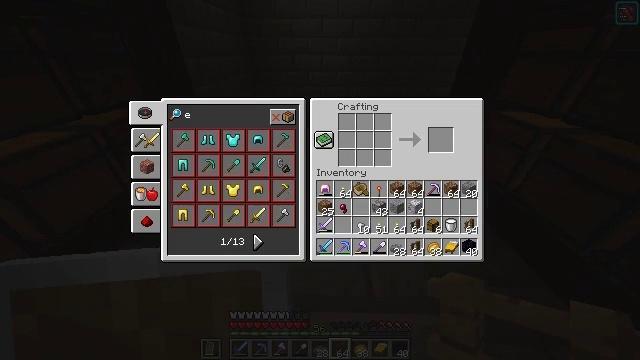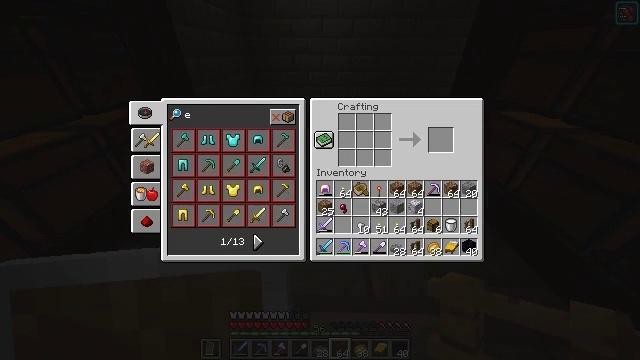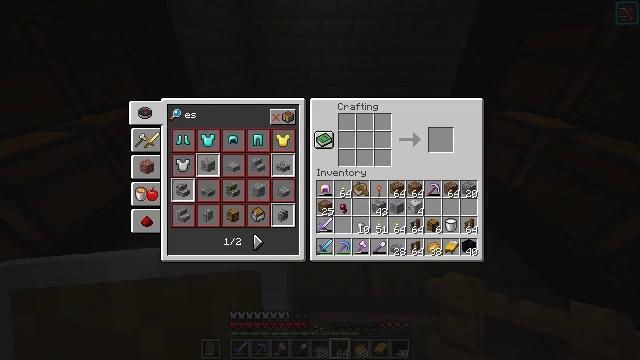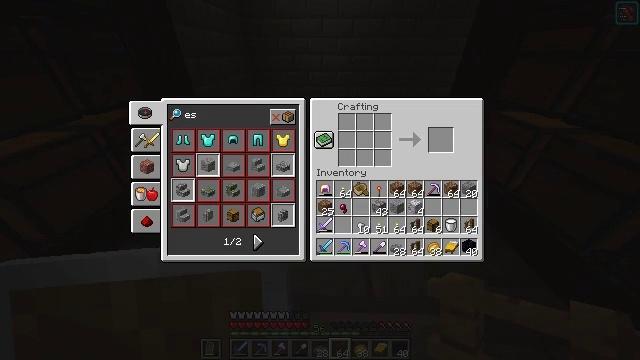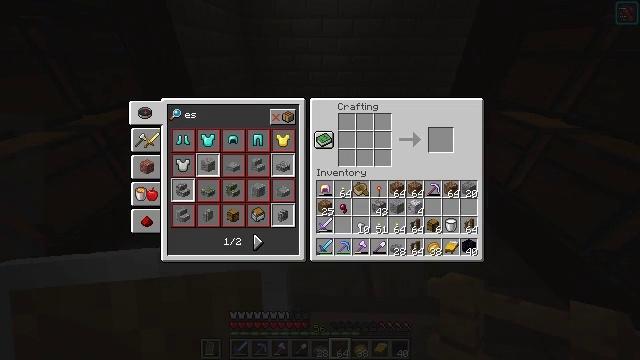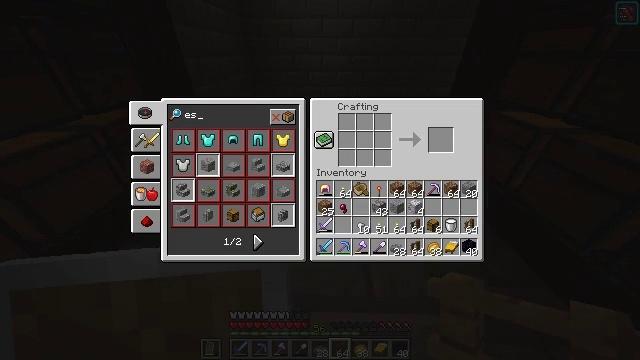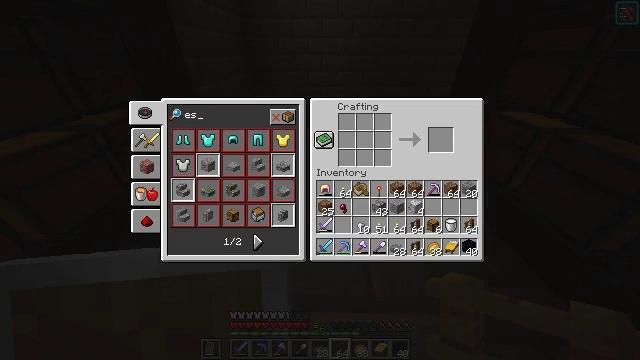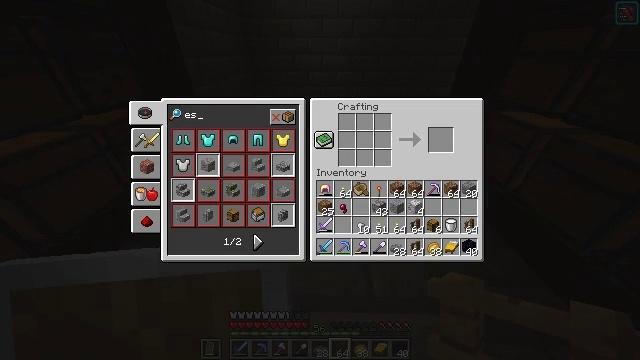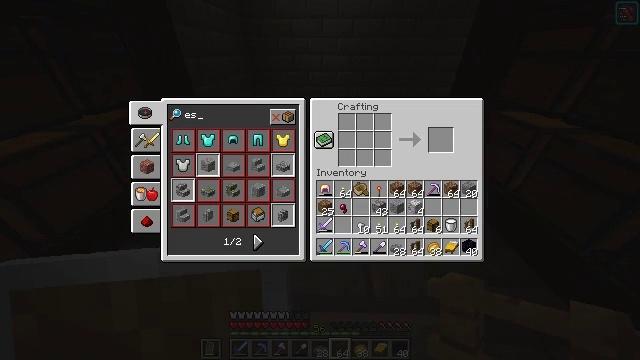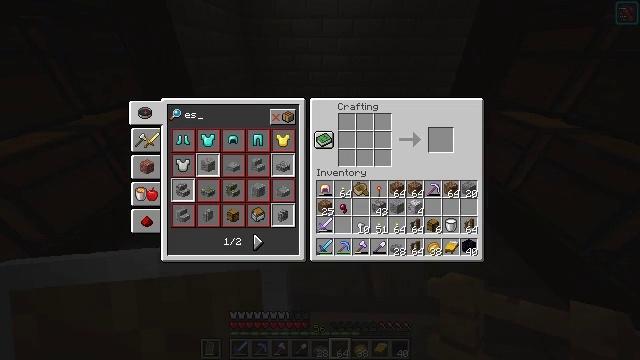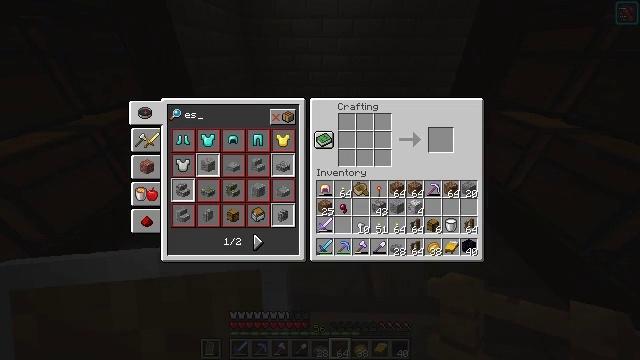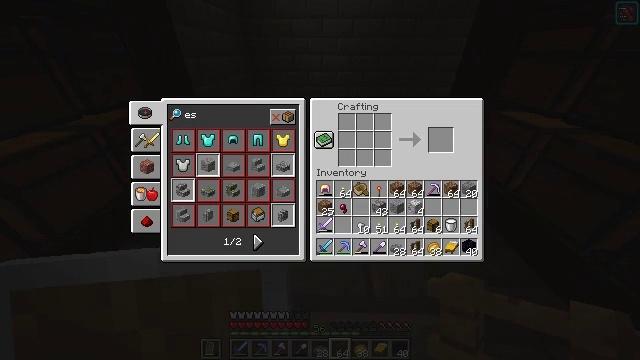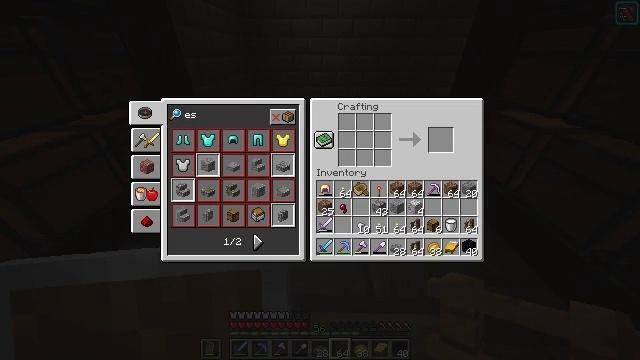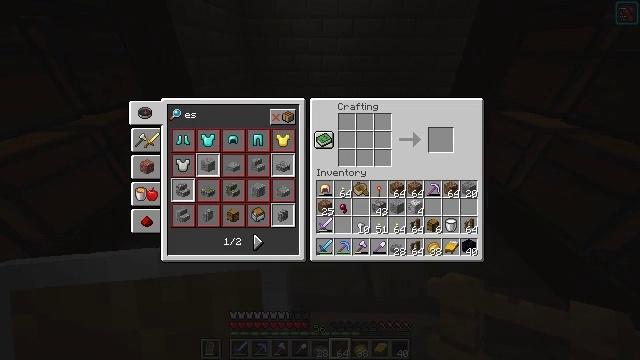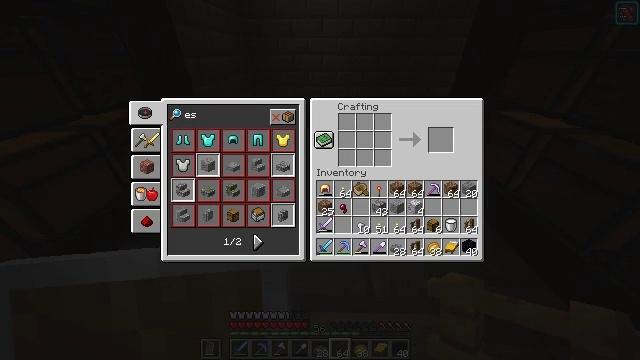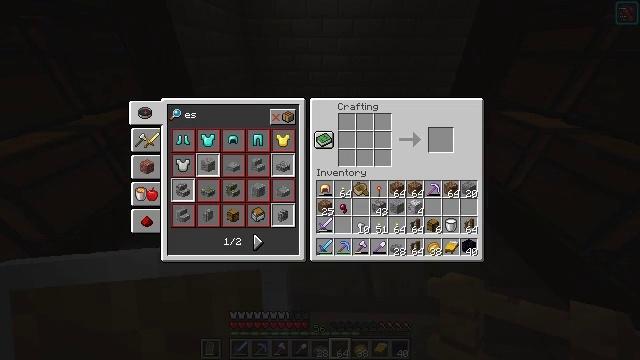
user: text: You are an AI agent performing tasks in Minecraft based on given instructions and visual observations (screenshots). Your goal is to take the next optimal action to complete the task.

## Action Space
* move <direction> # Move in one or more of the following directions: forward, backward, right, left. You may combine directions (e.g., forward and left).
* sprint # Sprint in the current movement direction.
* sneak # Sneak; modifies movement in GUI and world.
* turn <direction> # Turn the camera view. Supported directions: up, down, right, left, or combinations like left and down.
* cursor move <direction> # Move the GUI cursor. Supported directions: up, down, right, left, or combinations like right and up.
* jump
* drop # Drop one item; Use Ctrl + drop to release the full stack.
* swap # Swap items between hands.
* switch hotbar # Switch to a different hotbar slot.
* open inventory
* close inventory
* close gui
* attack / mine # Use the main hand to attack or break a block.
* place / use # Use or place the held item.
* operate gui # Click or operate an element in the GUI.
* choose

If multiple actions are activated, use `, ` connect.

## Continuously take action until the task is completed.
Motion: motion action
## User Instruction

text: Attack the lantern to recycle it.
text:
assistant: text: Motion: no_op
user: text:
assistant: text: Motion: move back, cursor move right and up
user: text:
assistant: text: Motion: move back
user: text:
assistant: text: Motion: move back
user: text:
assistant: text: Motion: no_op
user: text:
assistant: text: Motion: no_op
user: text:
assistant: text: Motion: no_op
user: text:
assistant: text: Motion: no_op
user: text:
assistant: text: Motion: no_op
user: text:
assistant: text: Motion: no_op
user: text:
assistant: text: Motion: no_op
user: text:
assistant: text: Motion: no_op
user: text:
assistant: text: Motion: no_op
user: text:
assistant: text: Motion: no_op
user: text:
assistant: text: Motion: no_op
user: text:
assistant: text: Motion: no_op
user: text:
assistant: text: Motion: no_op
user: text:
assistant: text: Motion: no_op
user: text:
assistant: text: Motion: no_op
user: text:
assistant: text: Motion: cursor move right and down
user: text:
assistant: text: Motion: cursor move right and down
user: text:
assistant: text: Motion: cursor move left and down
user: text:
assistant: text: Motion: cursor move down
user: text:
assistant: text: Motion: cursor move down
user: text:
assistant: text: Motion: cursor move down
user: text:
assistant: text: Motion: cursor move down
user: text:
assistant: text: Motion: cursor move right and down
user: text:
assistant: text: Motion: no_op
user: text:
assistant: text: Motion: no_op
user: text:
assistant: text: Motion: no_op